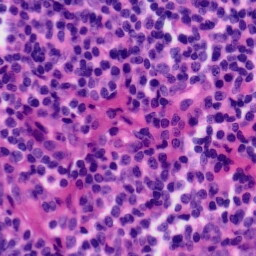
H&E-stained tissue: Tonsil